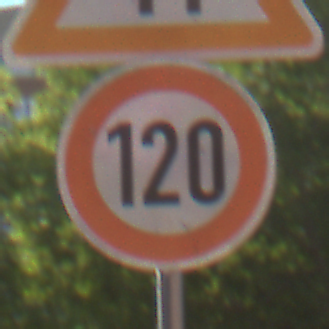
Verkehrszeichen: Geschwindigkeit120
Zusatzzeichen oben: EinseitigVerengteFahrbahnRechts
Umgebung: Outdoor, Suburban
Tageszeit: MorningAfternoon
Wetter: PartlyCloudy
Licht: Natural
Jahreszeit: NotSpecified
Kontrast: HighContrast